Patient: sex F, age 64
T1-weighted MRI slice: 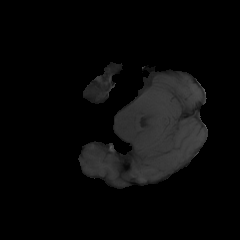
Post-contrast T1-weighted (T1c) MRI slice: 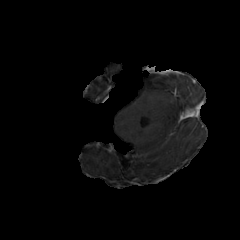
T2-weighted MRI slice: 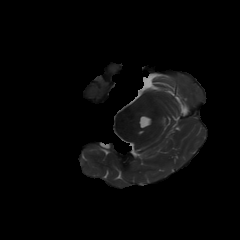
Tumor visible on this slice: yes
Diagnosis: Glioblastoma, IDH-wildtype
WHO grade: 4